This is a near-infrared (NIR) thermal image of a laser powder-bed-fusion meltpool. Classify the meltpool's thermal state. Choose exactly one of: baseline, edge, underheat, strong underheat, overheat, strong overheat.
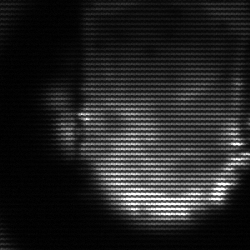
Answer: baseline